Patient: sex F, age 26
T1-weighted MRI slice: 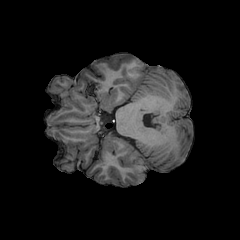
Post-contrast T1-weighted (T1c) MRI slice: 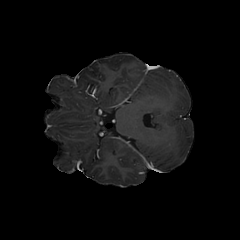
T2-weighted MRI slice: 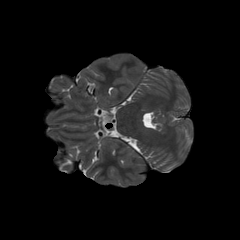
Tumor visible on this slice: no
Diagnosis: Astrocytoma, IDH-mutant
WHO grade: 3